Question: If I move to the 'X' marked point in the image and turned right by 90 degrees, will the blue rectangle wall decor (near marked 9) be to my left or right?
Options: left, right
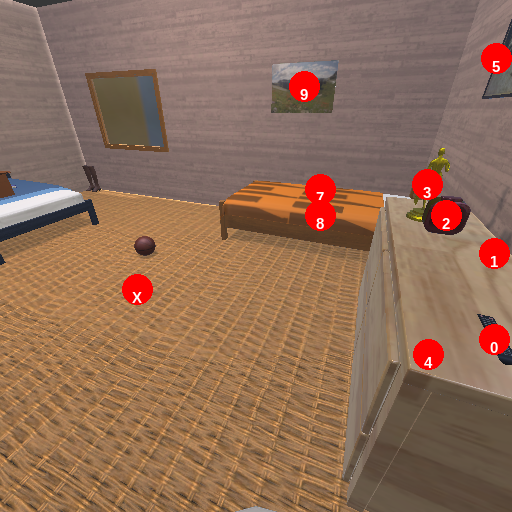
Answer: left